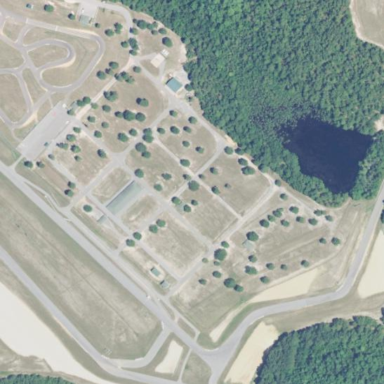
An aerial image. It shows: Motor sport raceway.